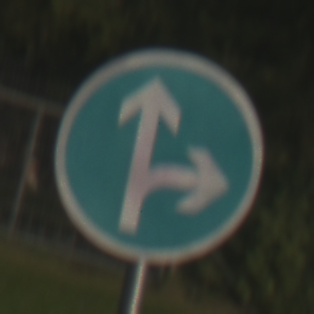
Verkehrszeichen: VorgeschriebeneFahrtrichtungGeradeausOderRechts
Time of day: MorningAfternoon
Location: Outdoor (Nature)
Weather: PartlyCloudy
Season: NotSpecified
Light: Natural